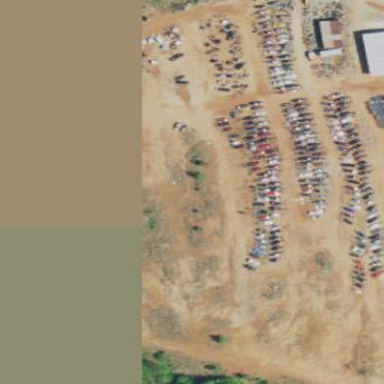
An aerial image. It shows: Industrial area designated as scrap yard.